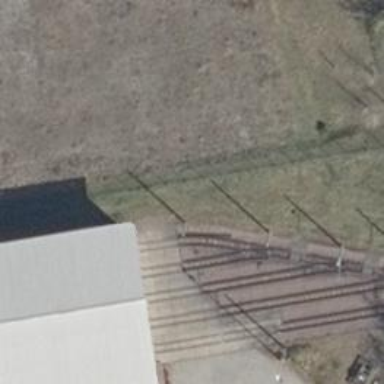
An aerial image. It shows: Tram railway.